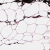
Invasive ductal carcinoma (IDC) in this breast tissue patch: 0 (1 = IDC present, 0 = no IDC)